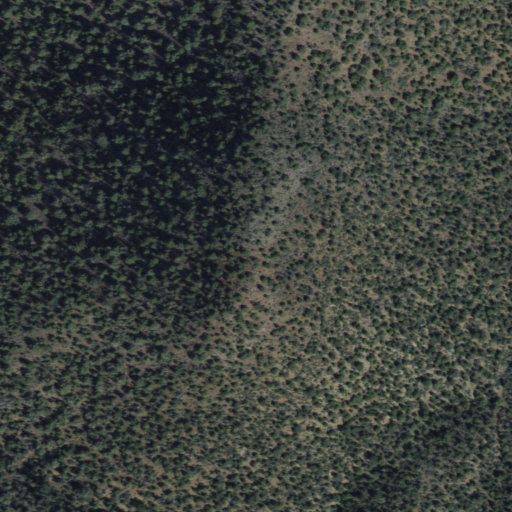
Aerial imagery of mountains in Arizona named Cottonwood Mountains containing only evergreen forest